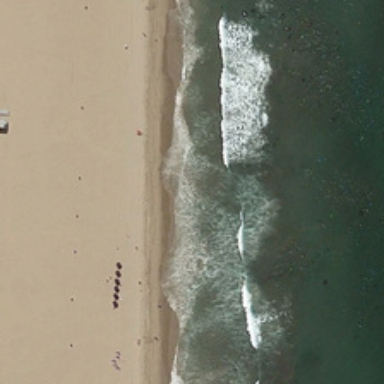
White waves are between yellow beach and green ocean .